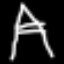
Label: The Eiffel Tower